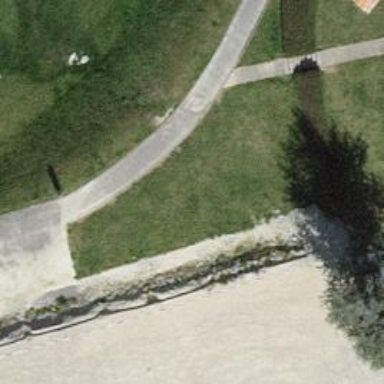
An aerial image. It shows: Picnic table located in leisure land area.